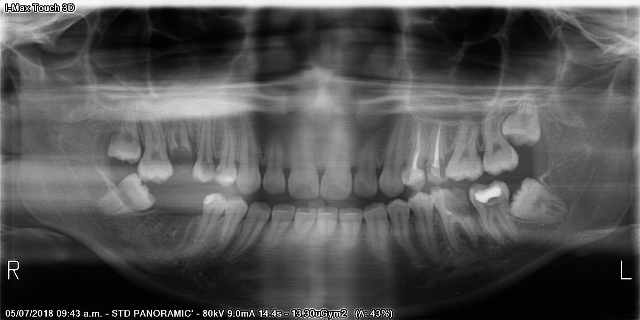
adult